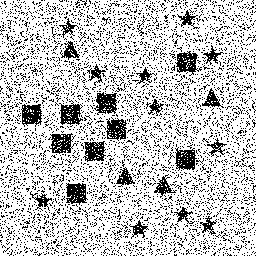
Squares: 9
Triangles: 4
Stars: 11
Total shapes: 24